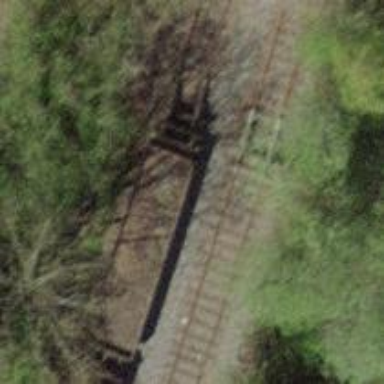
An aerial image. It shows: Railway buffer stop.